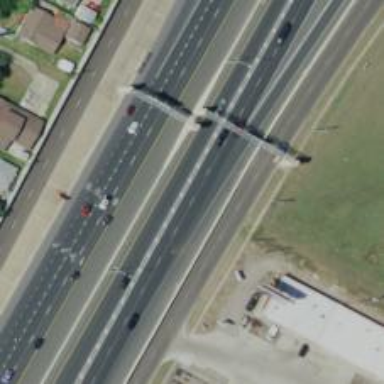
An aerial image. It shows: Motorway junction.